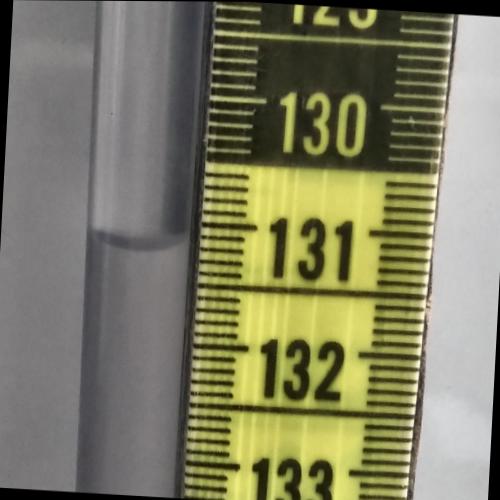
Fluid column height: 131.2 cm